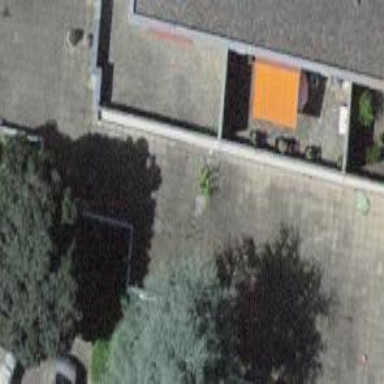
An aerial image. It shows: Commercial building with flat roof.